七年级 · 计数
某地为提倡节约用水, 准备实行 “阶梯水价”，每户居民每月用水不超出基本用水量的部分享受基本价格, 超出部分加价收费. 为更好地决策, 当地自来水公司随机抽取部分居民某月的用水量数据, 并绘制了如图1和图2所示的不完整的统计图(每组数据均只含最大值而不含最小值), 请根据题意, 解答下列问题.

( I )此次调查抽取了多少户居民的用水量数据?

(II)补全频数分布直方图, 求图2中 “ $25-30$ ”部分对应的扇形圆心角的度数;

(III)如果自来水公司将基本用水量定为每户每月25吨, 那么该地 20 万用户中约有多少用户的用水全部享受基本价格?

图1

图2
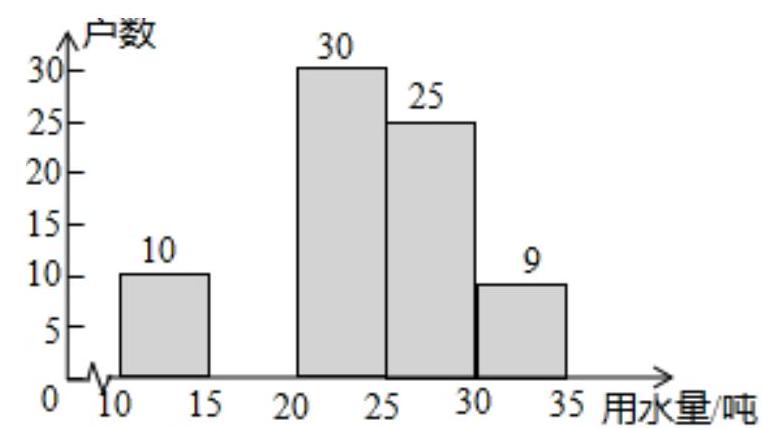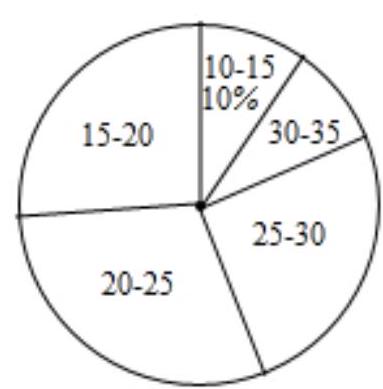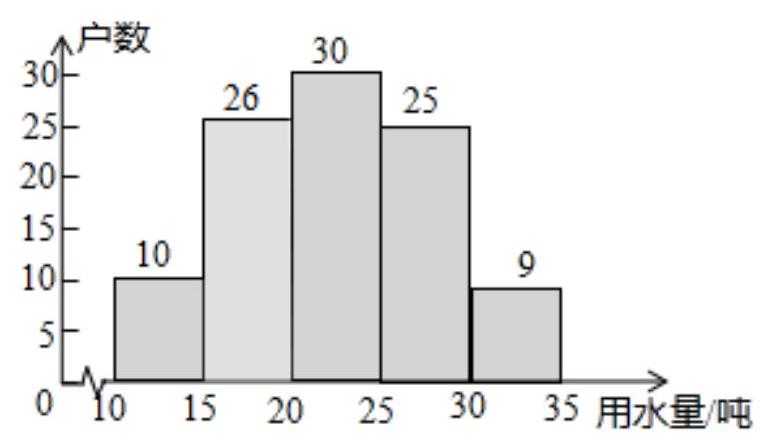
答案: 【答案】解: ( I ) $10 \div 10 \%=100$;

(II) “ $15-20$ ” 部分有用户: $100-(10+30+25+9)=26$,

补全频数分布直方图如图所示.

“ $25-30$ ”部分对应的扇形圆心角的度数为: $360^{\circ} \times \frac{25}{100}=90^{\circ}$;

(III) $20 \times \frac{10+26+30}{100}=13.2$ (万),

$\therefore$ 约有13.2万用户的用水全部享受基本价格.

【解析】(I)依据 “ $10-15$ ” 部分的数据, 即可得到此次调查抽取了多少户居民的用水量数据;

(II)求得 “ $15-20$ ” 部分的用户数, 即可补全频数分布直方图, 并利用公式求得 “ $25-$ 30" 部分对应的扇形圆心角的度数;

(III)依据基本用水量不超过25吨的用户所占的比例, 即可估计该地 20 万用户中约有多少用户的用水全部享受基本价格.

本题考查了扇形统计图, 频数分布直方图, 频数、频率和总量的关系, 求扇形圆心角,用样本估计总体. 解题时注意: 扇形圆心角的度数=部分占总体的百分比 $\times 360^{\circ}$.